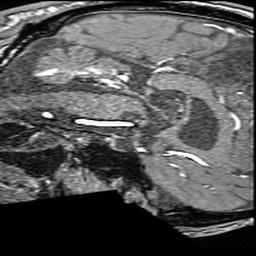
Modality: angio
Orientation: sagittal
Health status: ill
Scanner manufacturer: siemens
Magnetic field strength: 3 T
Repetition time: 0.023 s
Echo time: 0.00418 s